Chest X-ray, PA view. Patient: 47 years old, sex F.
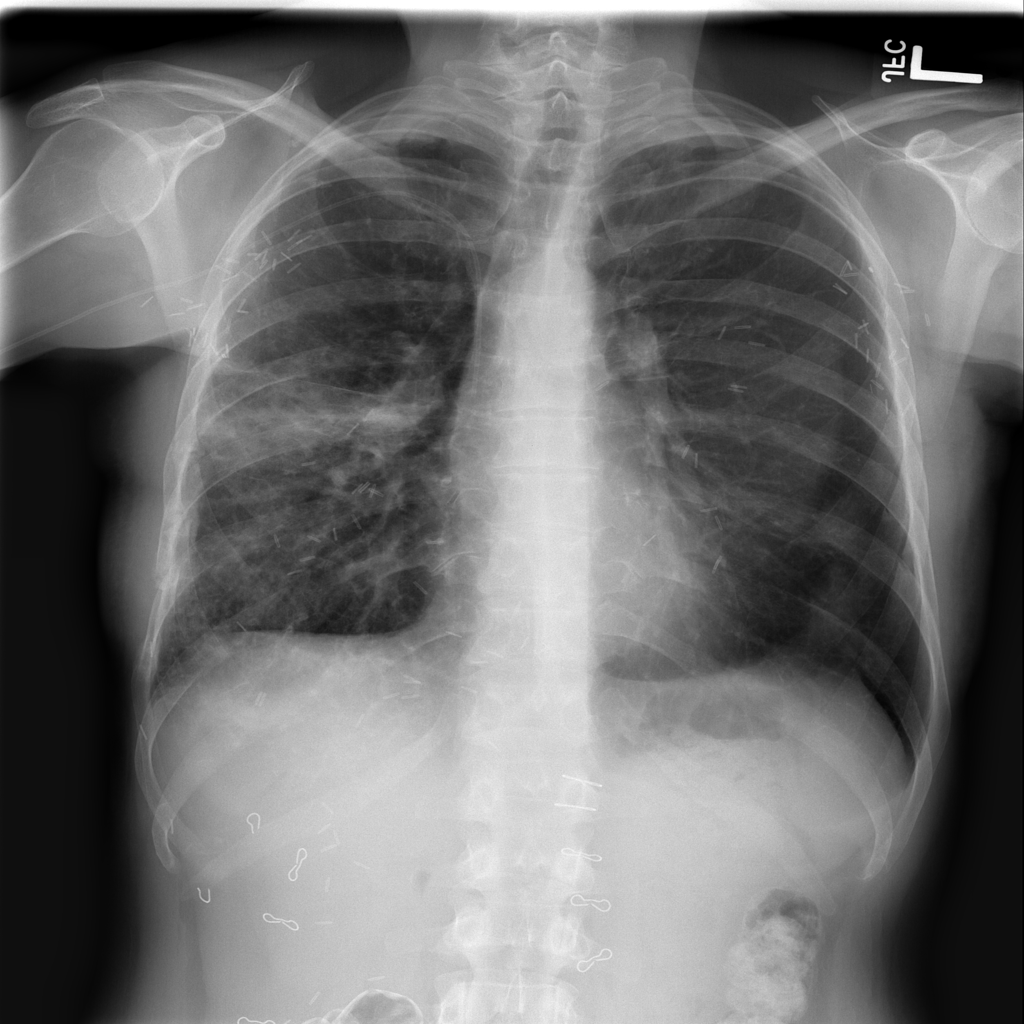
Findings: No Finding